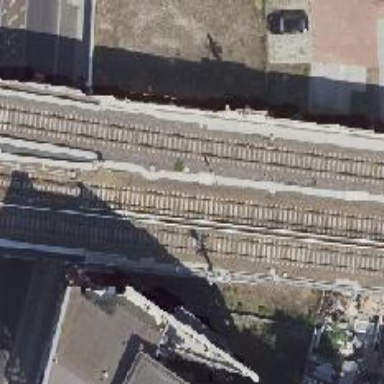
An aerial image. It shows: Railway signal.